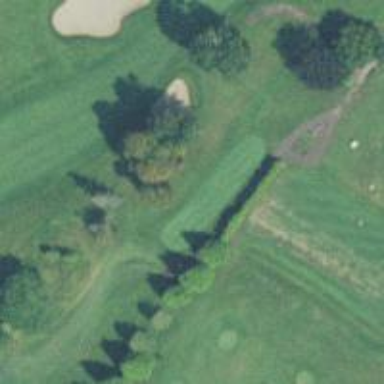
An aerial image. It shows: Grassy area designated as golf tee.